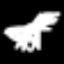
Label: hourglass